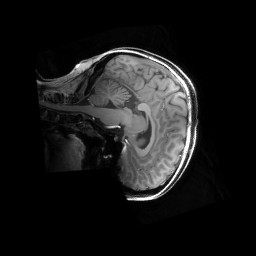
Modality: T1w
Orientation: sagittal
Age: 26
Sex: female
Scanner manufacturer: siemens
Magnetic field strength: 6.98 T
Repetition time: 2.37 s
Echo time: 0.00231 s